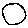
Label: circle